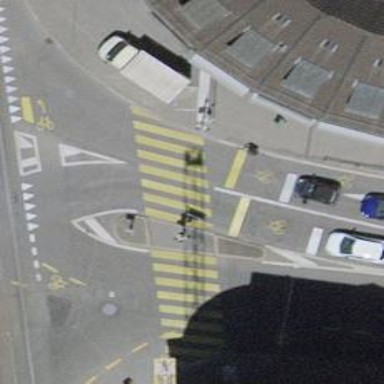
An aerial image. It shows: Road crossing with traffic signals.